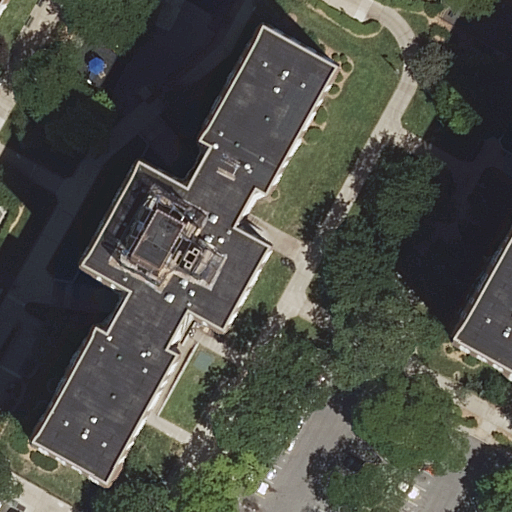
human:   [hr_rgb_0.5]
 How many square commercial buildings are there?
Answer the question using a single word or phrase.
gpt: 0

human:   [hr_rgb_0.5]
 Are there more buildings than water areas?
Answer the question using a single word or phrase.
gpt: yes

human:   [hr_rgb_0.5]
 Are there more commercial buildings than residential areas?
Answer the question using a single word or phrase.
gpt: no

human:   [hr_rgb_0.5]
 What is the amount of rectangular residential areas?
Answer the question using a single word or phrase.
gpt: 1

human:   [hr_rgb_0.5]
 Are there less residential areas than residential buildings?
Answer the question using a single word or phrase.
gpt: yes

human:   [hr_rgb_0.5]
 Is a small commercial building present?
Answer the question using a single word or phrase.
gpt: no

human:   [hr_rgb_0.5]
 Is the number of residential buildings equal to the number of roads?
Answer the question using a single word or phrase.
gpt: no

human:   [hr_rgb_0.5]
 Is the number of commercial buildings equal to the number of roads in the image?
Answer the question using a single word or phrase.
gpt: no

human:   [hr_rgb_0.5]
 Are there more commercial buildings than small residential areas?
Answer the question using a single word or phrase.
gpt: no

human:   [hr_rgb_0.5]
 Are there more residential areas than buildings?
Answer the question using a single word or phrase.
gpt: no

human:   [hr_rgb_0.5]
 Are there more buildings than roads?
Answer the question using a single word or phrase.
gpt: yes

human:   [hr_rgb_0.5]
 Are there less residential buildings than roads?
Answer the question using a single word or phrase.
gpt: no

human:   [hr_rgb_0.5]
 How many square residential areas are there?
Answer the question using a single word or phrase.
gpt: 0

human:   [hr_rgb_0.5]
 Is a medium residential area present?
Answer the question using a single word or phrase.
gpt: no

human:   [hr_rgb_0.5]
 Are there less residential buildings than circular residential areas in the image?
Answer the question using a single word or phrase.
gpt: no

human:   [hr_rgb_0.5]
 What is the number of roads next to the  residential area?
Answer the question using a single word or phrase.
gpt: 2

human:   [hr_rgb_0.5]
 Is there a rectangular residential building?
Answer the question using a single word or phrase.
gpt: yes

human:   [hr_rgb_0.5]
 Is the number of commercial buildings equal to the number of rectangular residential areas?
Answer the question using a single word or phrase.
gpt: no

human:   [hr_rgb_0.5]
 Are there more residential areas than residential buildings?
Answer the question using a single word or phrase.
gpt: no

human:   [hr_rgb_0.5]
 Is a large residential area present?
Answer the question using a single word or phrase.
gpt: yes

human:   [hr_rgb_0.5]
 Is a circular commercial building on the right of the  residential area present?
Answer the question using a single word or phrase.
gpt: no

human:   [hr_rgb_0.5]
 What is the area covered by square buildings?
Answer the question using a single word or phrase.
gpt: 0m2

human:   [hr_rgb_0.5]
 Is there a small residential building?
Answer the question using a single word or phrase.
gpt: yes

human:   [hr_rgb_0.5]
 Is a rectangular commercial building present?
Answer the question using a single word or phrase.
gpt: no

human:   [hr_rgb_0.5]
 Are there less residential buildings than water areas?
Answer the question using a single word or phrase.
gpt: no

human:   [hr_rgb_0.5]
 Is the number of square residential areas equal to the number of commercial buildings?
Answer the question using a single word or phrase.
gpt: yes

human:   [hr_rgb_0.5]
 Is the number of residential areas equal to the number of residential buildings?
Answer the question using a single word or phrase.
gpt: no

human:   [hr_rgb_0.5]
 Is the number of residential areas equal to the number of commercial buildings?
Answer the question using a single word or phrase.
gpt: no

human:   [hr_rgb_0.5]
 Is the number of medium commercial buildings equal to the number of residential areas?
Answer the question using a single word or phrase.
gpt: no

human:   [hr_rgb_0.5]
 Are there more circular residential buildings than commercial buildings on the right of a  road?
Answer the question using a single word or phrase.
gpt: no

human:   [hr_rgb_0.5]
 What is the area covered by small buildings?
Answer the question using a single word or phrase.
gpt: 0m2

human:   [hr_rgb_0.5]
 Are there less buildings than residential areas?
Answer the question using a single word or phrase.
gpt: no

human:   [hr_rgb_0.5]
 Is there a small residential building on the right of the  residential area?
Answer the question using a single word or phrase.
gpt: no

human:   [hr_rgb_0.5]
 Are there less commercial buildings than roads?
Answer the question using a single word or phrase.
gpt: yes

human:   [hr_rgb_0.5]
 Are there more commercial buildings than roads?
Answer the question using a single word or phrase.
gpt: no

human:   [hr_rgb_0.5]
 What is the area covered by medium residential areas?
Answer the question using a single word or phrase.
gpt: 0m2